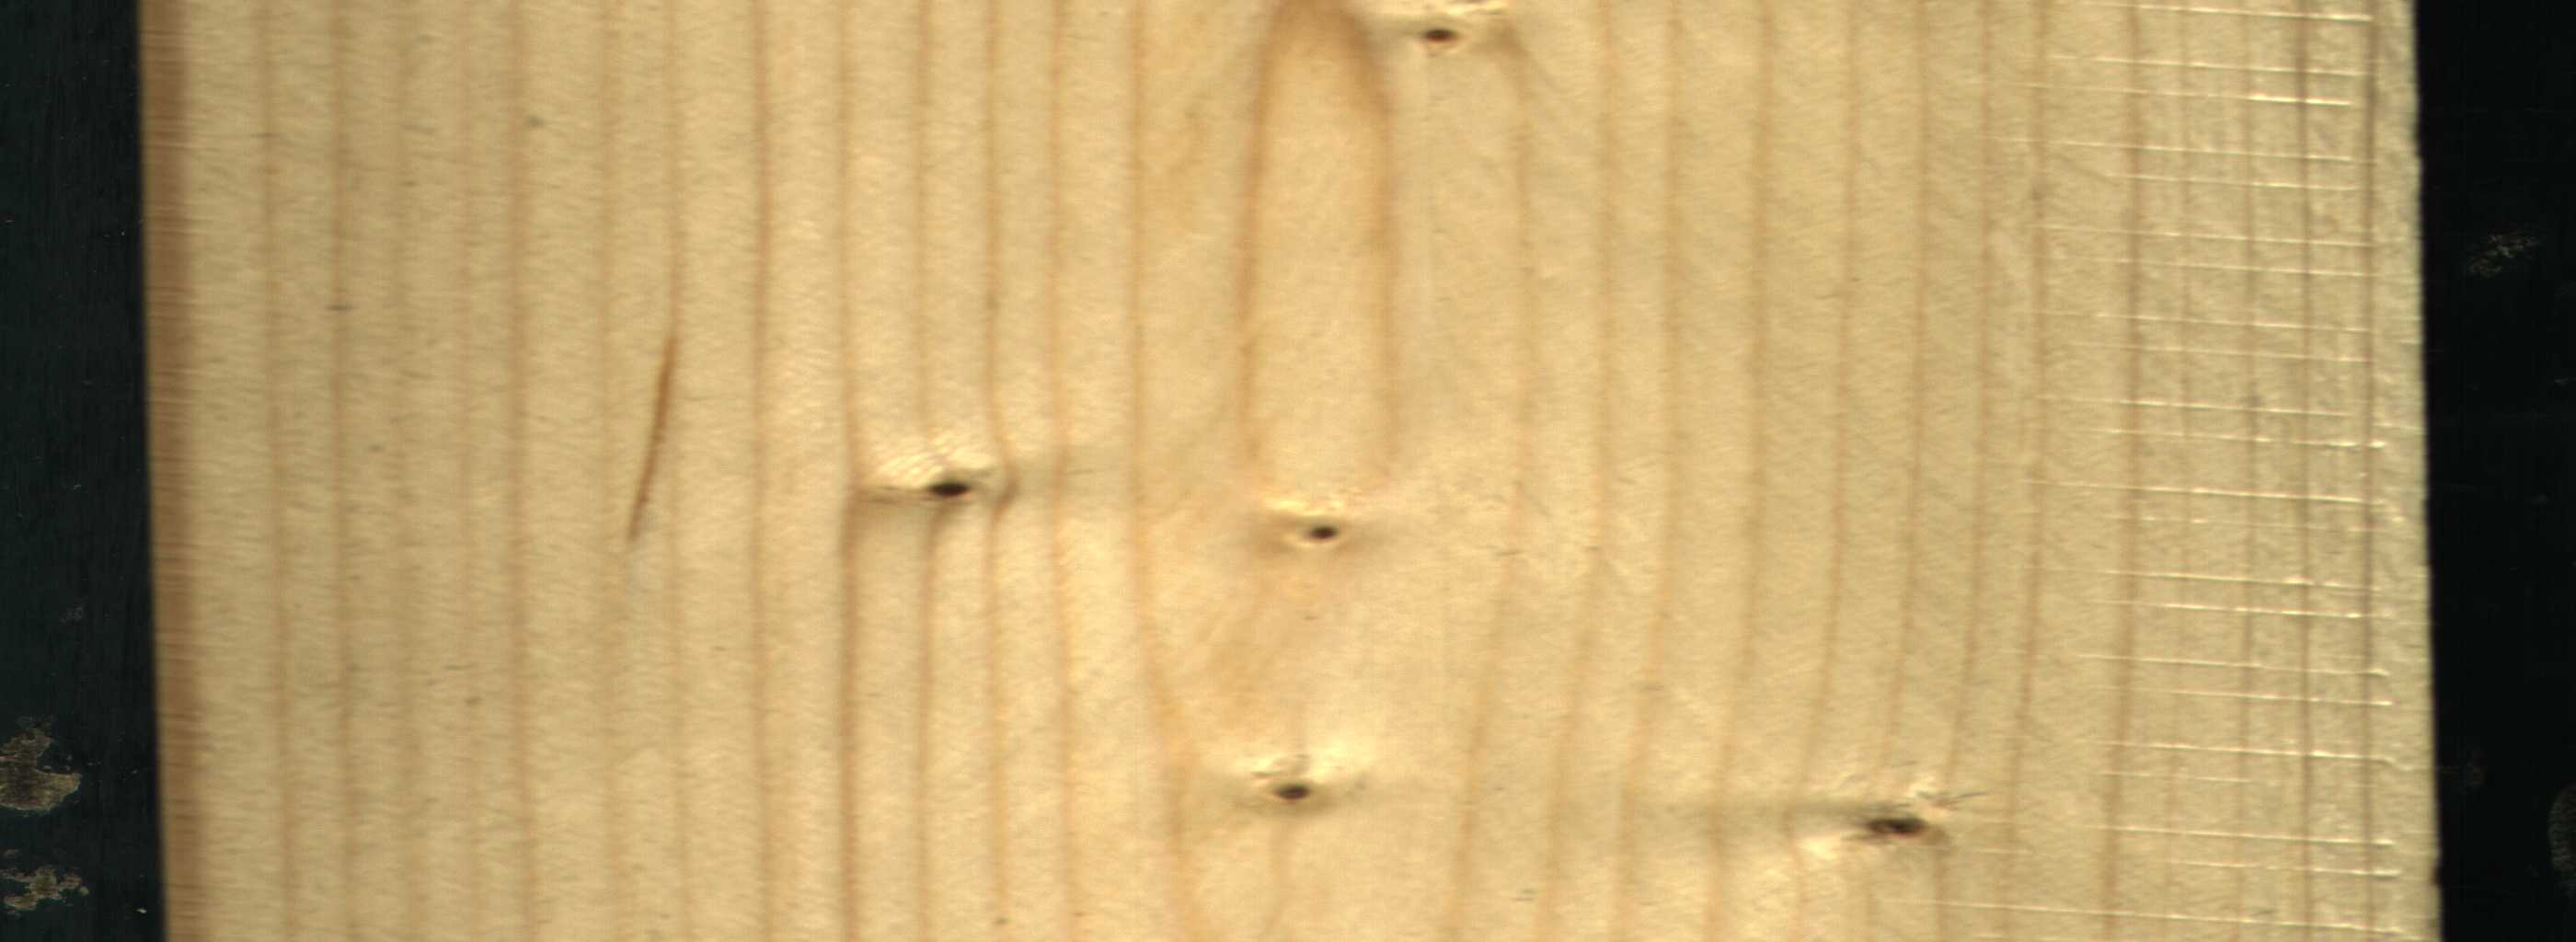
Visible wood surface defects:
resin
Dead_Knot
Dead_Knot
Dead_Knot
Dead_Knot
Dead_Knot